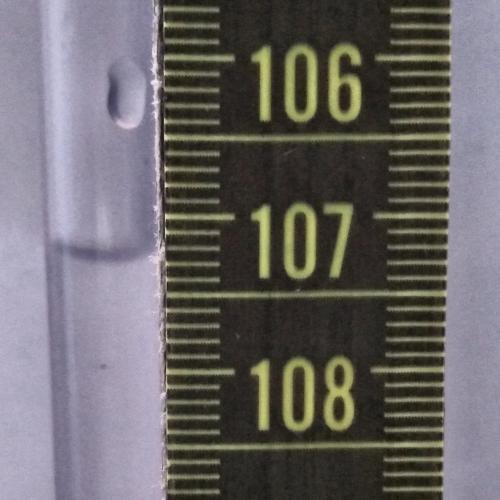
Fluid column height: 107.3 cm